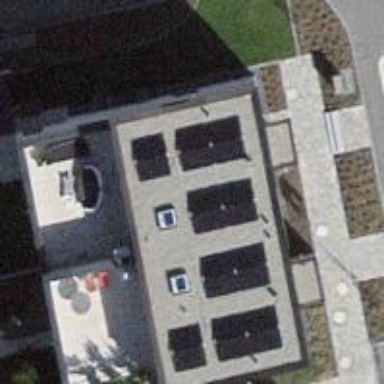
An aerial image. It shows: Solar photovoltaic panel generator.